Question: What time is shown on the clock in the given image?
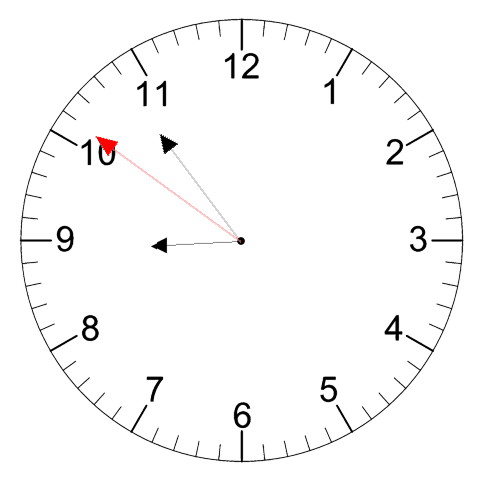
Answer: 08:53:51